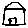
Label: house